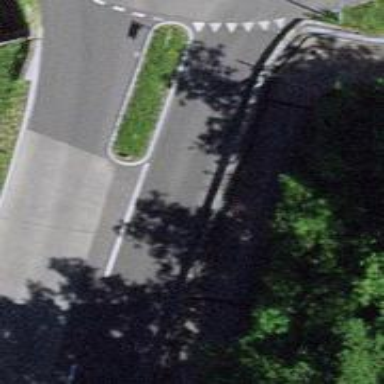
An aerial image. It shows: Concrete footway.